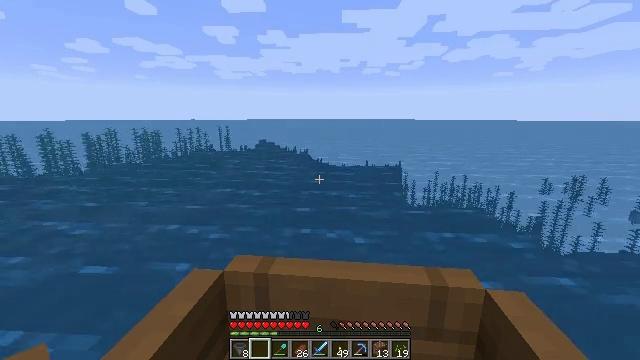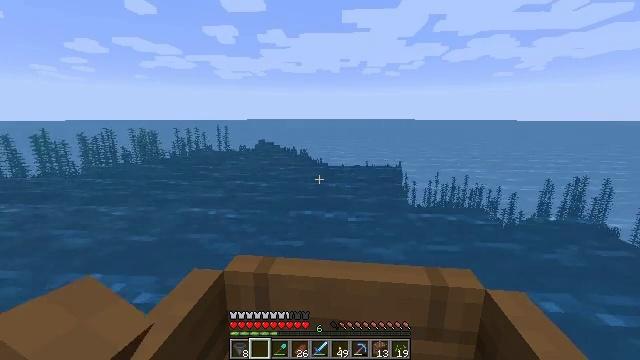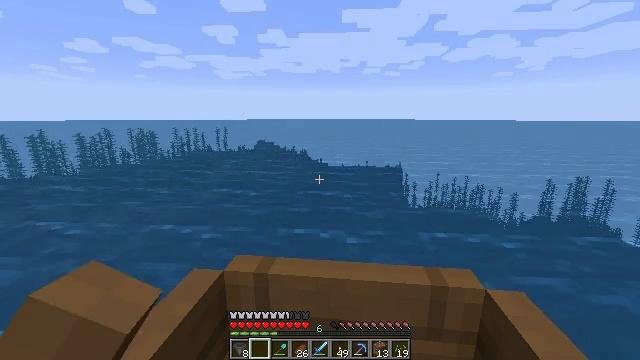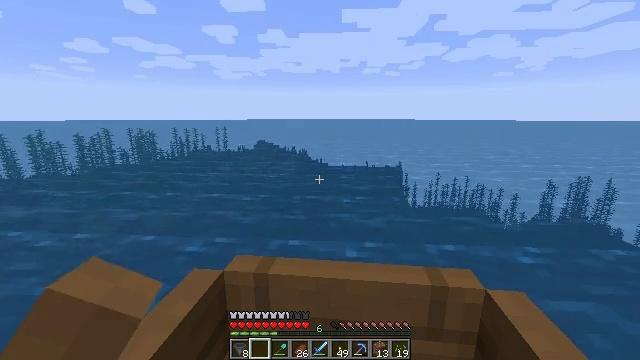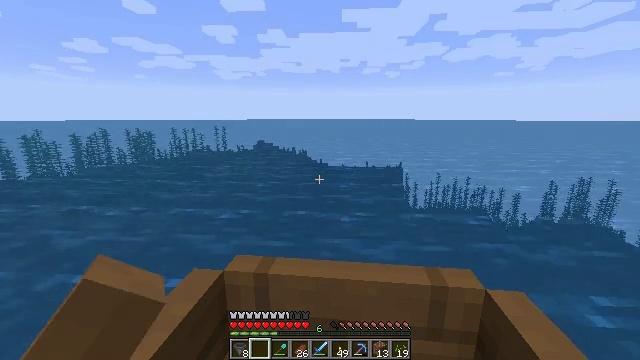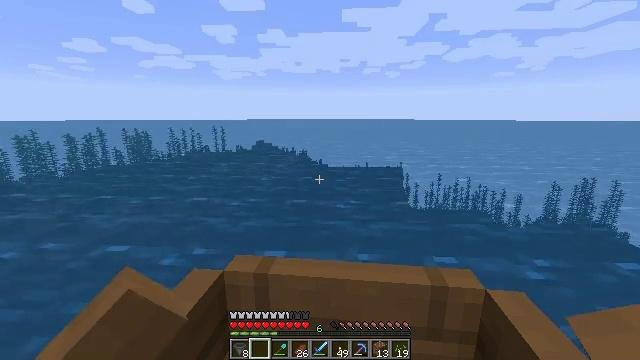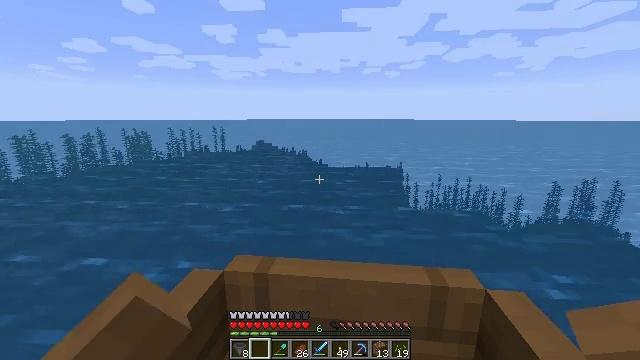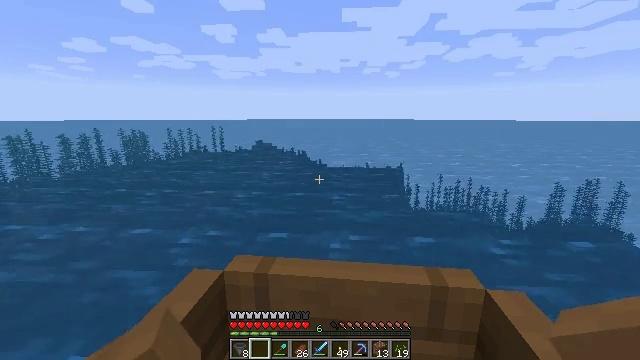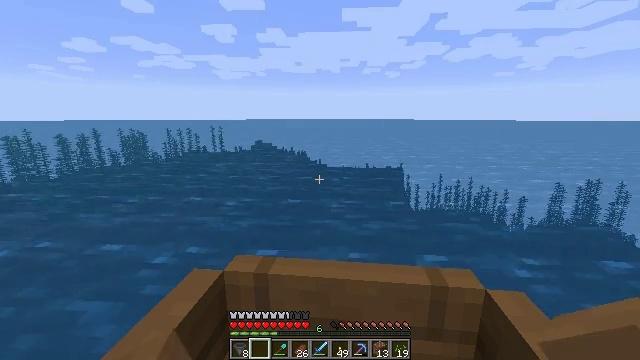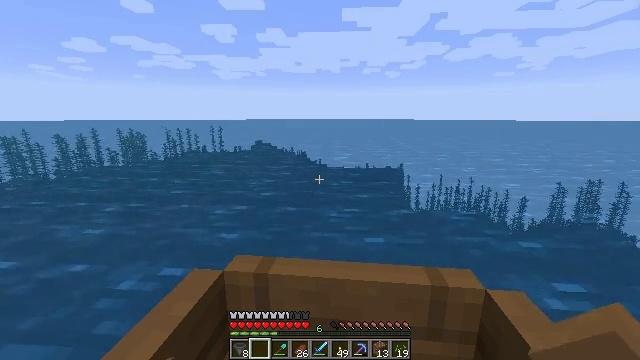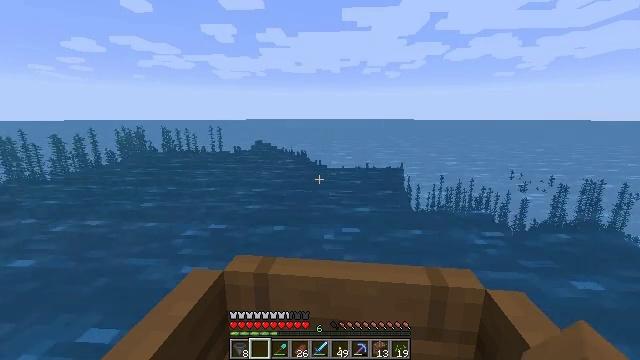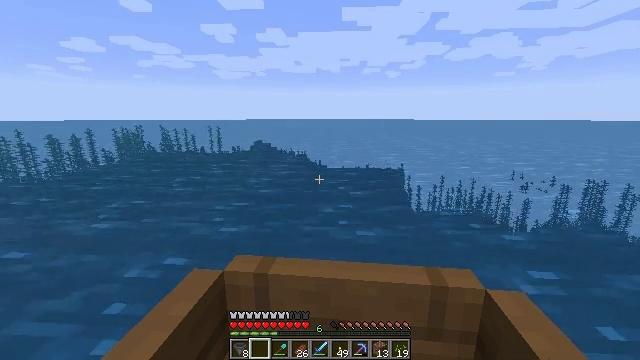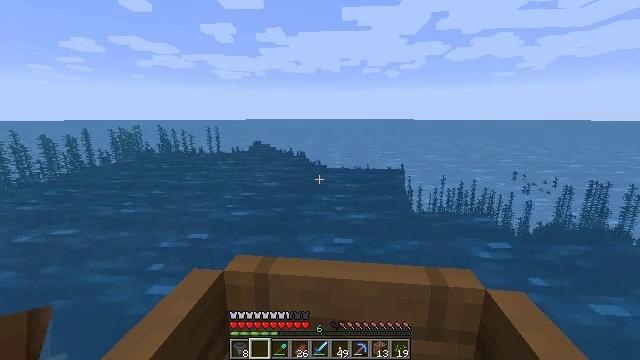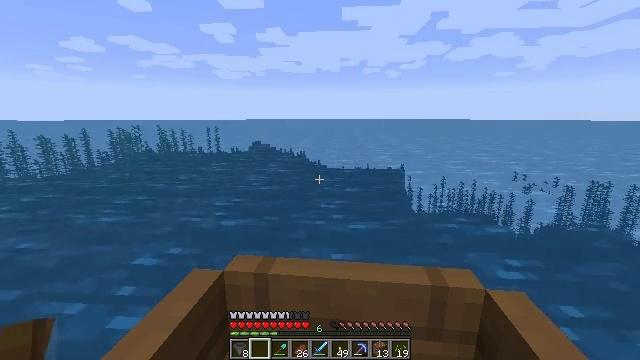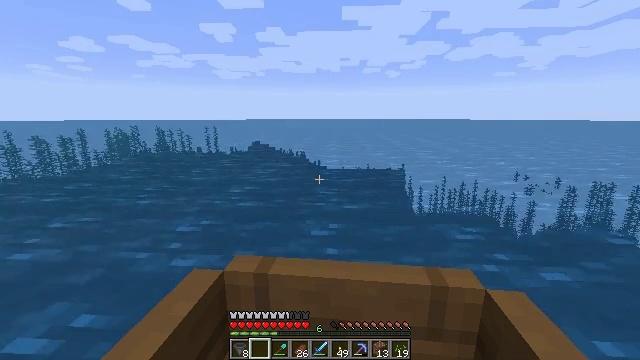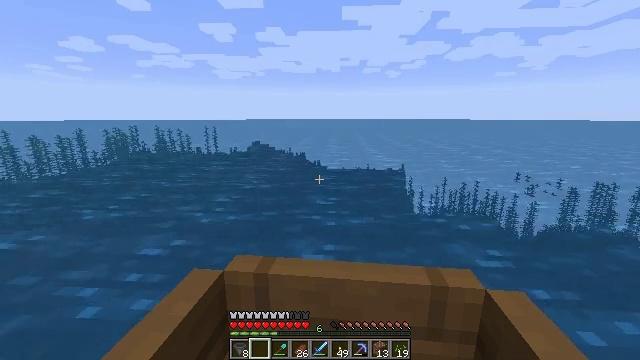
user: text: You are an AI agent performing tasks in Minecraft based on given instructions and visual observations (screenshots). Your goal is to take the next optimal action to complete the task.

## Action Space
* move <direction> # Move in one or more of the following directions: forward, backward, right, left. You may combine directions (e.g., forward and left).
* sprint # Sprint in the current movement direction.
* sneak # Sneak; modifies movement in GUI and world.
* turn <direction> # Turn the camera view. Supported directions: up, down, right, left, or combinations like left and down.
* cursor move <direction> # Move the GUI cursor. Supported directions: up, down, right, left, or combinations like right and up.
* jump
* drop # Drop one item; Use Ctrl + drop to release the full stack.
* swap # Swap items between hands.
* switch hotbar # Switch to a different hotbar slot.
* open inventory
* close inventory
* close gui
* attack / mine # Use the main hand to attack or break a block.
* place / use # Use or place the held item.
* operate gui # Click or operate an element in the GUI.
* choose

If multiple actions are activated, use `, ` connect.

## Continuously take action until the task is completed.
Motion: motion action
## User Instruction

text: Harvest the cactus plant.
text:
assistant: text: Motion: move forward
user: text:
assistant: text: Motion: move forward
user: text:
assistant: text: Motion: move forward
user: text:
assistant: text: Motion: move forward
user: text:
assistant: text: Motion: move forward
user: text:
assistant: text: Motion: move forward
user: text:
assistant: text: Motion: move forward
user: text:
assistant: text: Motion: move forward
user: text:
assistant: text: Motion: move forward
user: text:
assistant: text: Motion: move forward
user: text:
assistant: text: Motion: move forward
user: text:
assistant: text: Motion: move forward
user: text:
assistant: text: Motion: move forward
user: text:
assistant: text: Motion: move forward
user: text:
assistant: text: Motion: move forward
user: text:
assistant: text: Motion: move forward
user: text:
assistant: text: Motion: move forward
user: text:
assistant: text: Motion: move forward
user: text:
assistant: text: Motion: move forward
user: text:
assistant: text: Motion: move forward
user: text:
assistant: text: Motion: move forward
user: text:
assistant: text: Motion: move forward
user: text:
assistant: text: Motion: move forward
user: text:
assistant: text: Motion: move forward
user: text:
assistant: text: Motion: move forward
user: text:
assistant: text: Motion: move forward
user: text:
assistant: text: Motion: move forward
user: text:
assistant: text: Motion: move forward
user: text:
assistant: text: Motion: move forward
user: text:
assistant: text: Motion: move forward